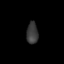
Tissue: skin
Cell type: Endothelial cells
Senescence score: 0.7132
Nuclear area (px): 245
Mean DAPI intensity: 57.527